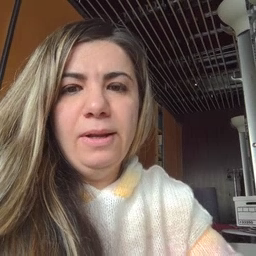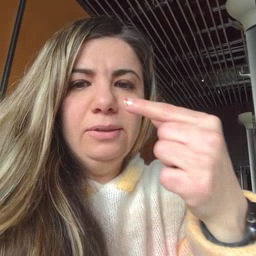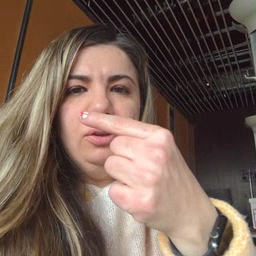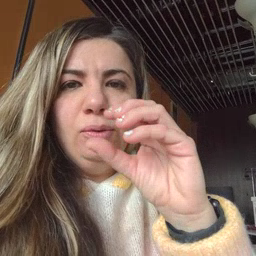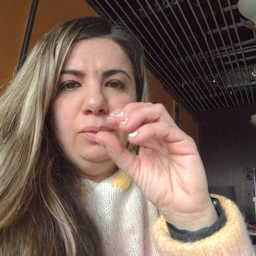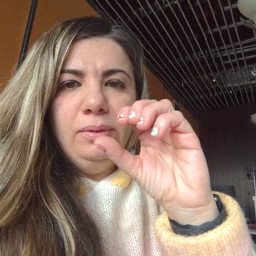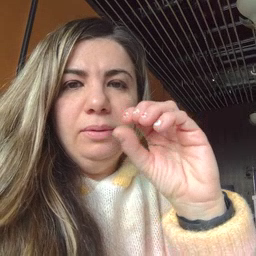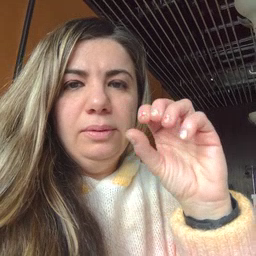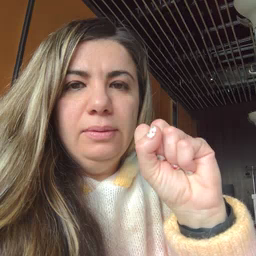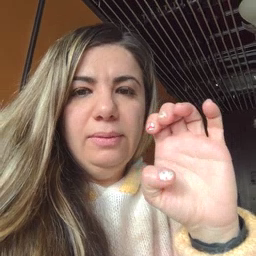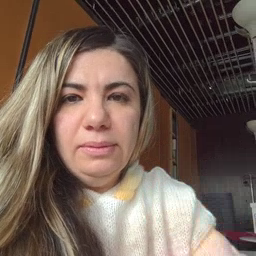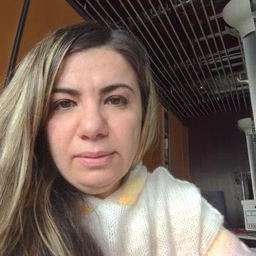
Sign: goose